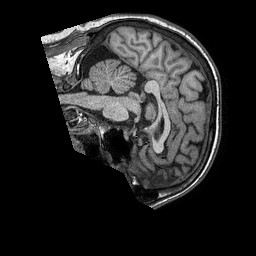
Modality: T1w
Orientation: sagittal
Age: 41
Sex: male
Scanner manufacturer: philips
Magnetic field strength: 1.5 T
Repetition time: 0.007126 s
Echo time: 0.00322 s